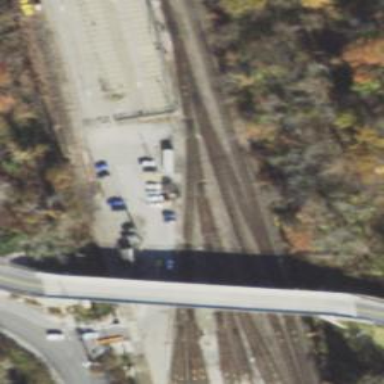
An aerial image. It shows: Electrified railway yard with rail tracks.